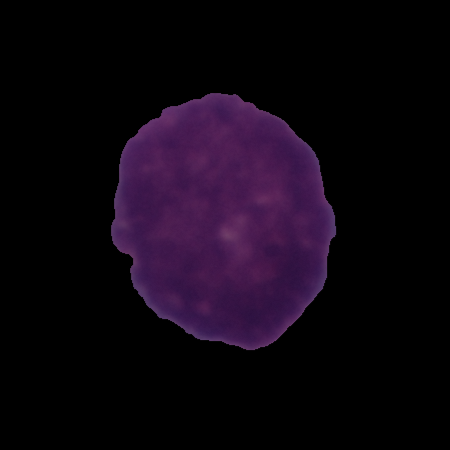
Label: cancer